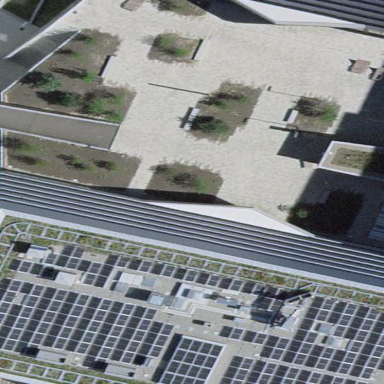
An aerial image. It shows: Office building.